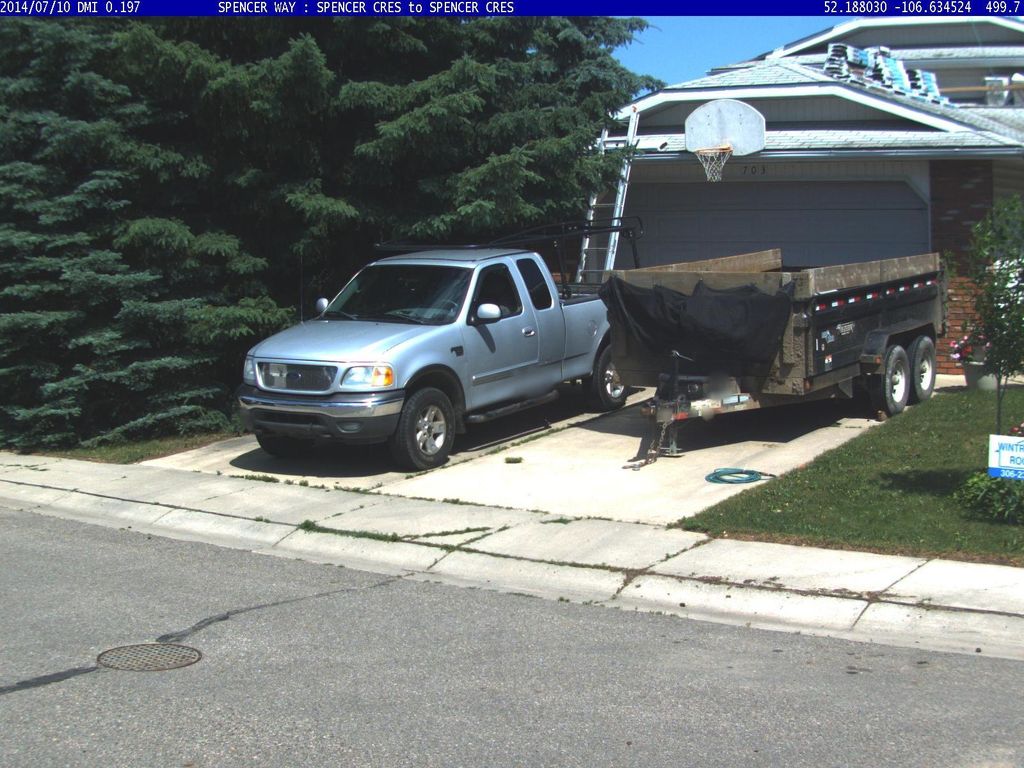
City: saskatoon